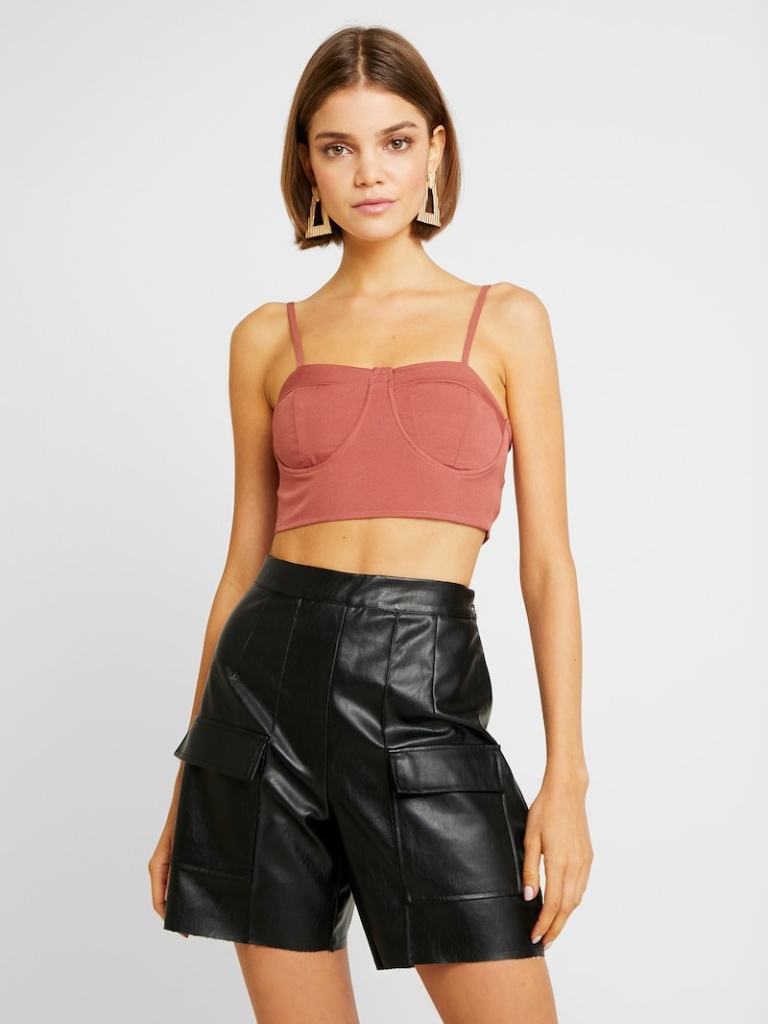
cotton tight sleeveless cropped length Untucked sweetheart bustier